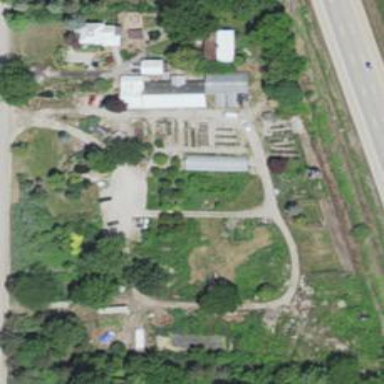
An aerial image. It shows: Plant nursery.